Question: I have a weird problem with my app. I load a VC at runtime with a NIB named "LoginViewController." That NIB has a bunch of outlets to 'UIView' objects that are placed in the NIB like so:

At runtime I dynamically place those UIView objects as headers in my table view. Each separate 'UIView' in this case (except for the one with the 'UITableView' in it, on the right) is set as an IBOutlet like so. Each has a different name of course:
'''
@property (strong, nonatomic) IBOutlet UIView *connectionInProgressView;
'''
Now, in my VC's 'viewDidLoad' method I run through all four of these separate views and ensure they exist by writing to the log:
'''
NSLog(@"connection in progress view: %@", self.connectionInProgressView);
'''
My problem is this: 'self.connectionInProgressView' is nil on iPad and not nil on iPhone. All the other views regardless of platform are NOT nil and are instantiated. I'm running this in the simulator on iOS 5.0, 5.1 and 6.1. I can recreate the issue on all iPad simulators. My app works just fine and loads the view with the spinner on iPhone, but on iPad it can't load that view because it's nil! Why!?
I have tried the following:
- - 'self.connectionInProgressView'- - 'self.connectionInProgressView'- 'UILabel'- 'self.connectionInProgressView''viewDidUnLoad'- 'UINavigationController''LoginViewController'- 'LoginViewController'
[EDIT 2]
I have a 'UINavigationController' that is a property on my AppDelegate. That 'UINavigationController' is alloc-init'd in 'applicationDidFinishLaunchingWithOptions' to which I pass my VC as a root view controller. I instantiate the VC at this point.
'''
// Create login/start up views
LoginViewController *loginViewController = [[LoginViewController alloc] initWithNibName:@"LoginViewController" bundle:nil];
self.loginViewNavigationController = [[UINavigationController alloc] initWithRootViewController:loginViewController];
if ([UIDevice currentDevice].userInterfaceIdiom == UIUserInterfaceIdiomPad)
self.loginViewNavigationController.modalPresentationStyle = UIModalPresentationFormSheet;
'''
Note that this is working on iPhone even though I'll present this 'UINavigationController' later as a modal form sheet (not sure if that is contributing to my issue) on iPad.
Some time later in AppDelegate when a different delegate class throws an event I will present this UINavigationController, with my VC in it modally. I do that like this:
'''
if (self.loginViewNavigationController != nil) {
[self.window.rootViewController presentViewController:self.loginViewNavigationController animated:YES completion:nil];
}
'''
I'm going bonkers trying to determine why this one particular view dragged onto my NIB and wired up the same as all the others is nil on an iPad and not nil on iPhone.
[EDIT 1]
While searching for a duplicate question I failed to find this:
<URL>
I am not alone!
Any ideas?
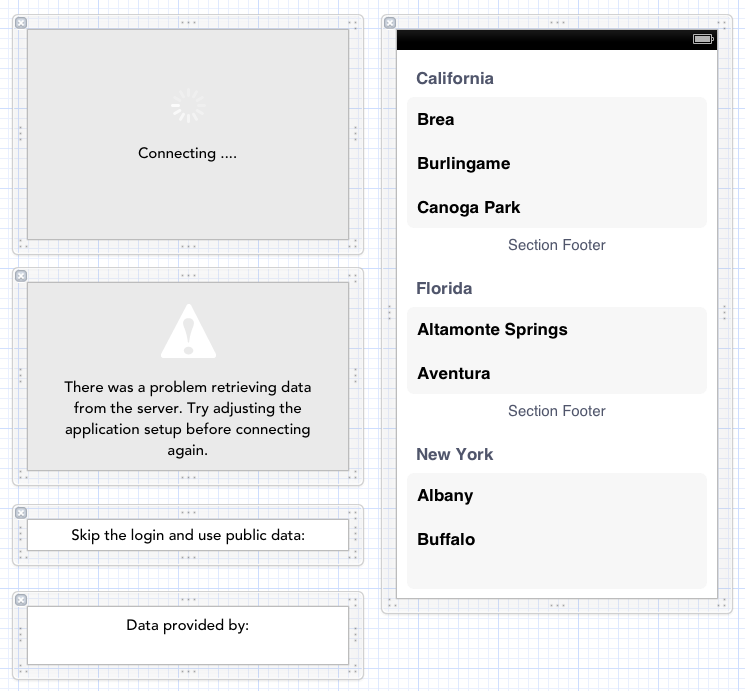
Answer: As you are building an Universal app, are you sure you didn't create a separate NIB for iPhone and iPad ('LoginViewController.xib' and 'LoginViewController~ipad.xib' typically)?
Or maybe you thought you have only one XIB but at some point you had a dedicated XIB for iPad that got compiled into a NIB and even if you deleted the XIB file in your project, the compiled NIB dedicated for iPad is still in the build products.
In any case, try to:
- - - -
If this does not work, some ideas to help you debug and identify if the issue is related to the iPad using a different XIB or not:
- 'IBOutlet''IBOutlet''nil''nil''nil''nil'- 'UIView''IBOutlet'